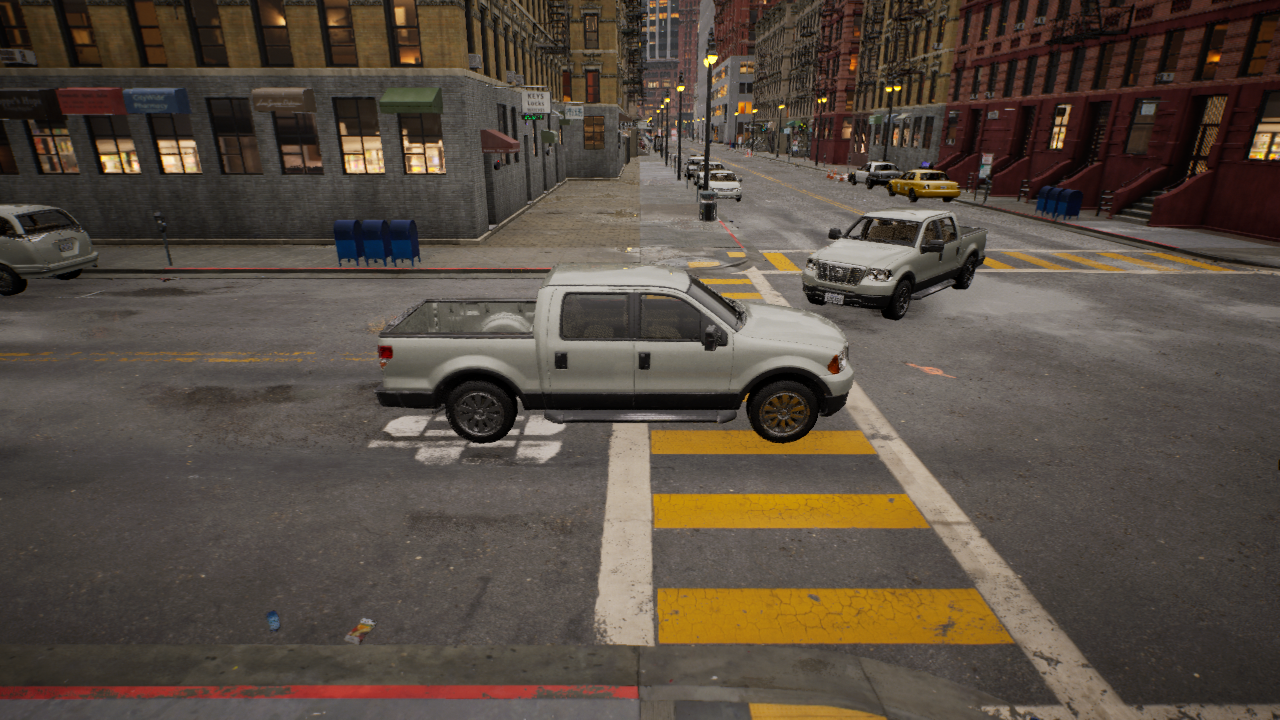
Venue: residential
Lighting: golden hour
Vehicle rig: pickup